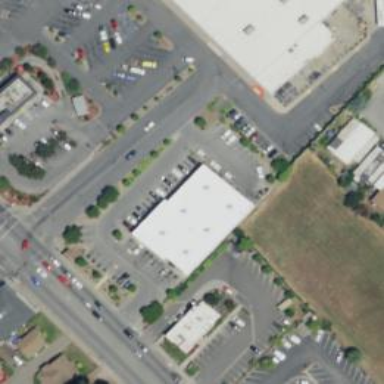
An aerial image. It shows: Building.